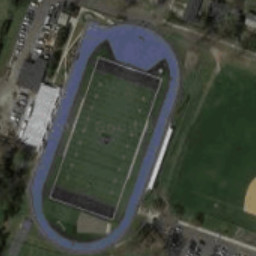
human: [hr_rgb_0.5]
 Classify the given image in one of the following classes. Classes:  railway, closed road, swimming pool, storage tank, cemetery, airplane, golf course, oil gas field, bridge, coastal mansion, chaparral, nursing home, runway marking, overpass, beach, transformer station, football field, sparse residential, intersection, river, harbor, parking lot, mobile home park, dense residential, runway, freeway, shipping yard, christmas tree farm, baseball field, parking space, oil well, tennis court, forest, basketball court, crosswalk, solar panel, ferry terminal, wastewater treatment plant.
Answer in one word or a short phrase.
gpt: football field